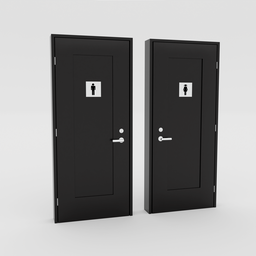
Label: architecture